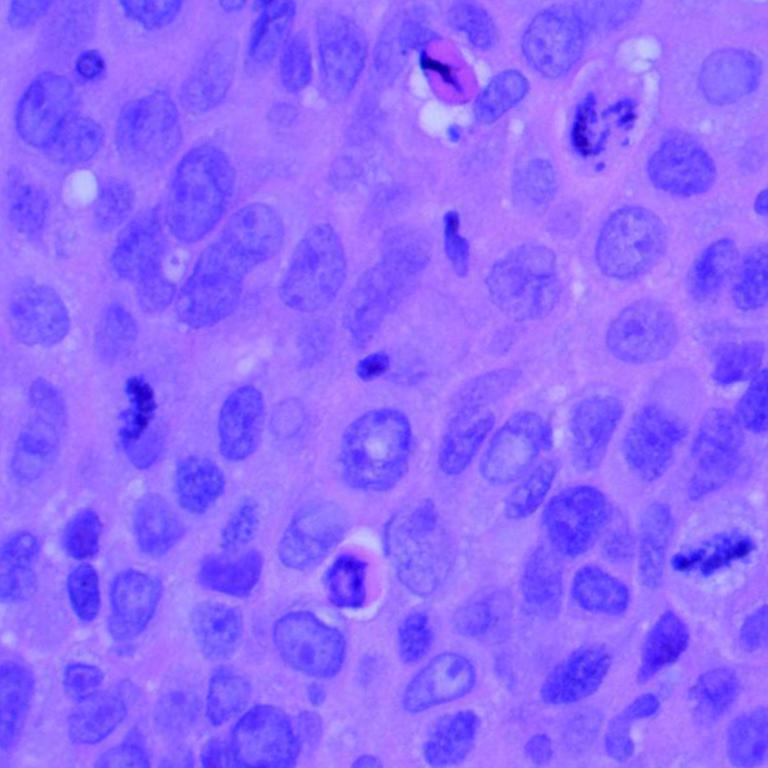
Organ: lung
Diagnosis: squamous carcinomas